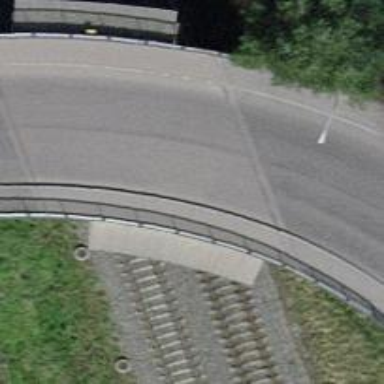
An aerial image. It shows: Sidewalk bridge over footway road.